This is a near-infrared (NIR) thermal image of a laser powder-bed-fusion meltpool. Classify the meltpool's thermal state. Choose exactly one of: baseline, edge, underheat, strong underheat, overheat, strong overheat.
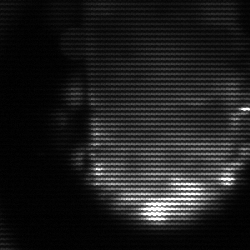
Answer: baseline